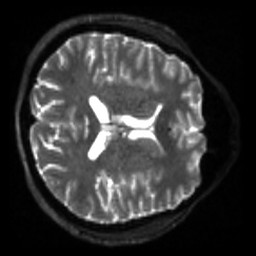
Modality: sbref
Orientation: axial
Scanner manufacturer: siemens
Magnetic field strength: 3 T
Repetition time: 4 s
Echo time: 0.0594 s